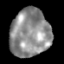
Tissue: lung
Cell type: Epithelial cells
Senescence score: 0.1655
Nuclear area (px): 1865
Mean DAPI intensity: 143.219